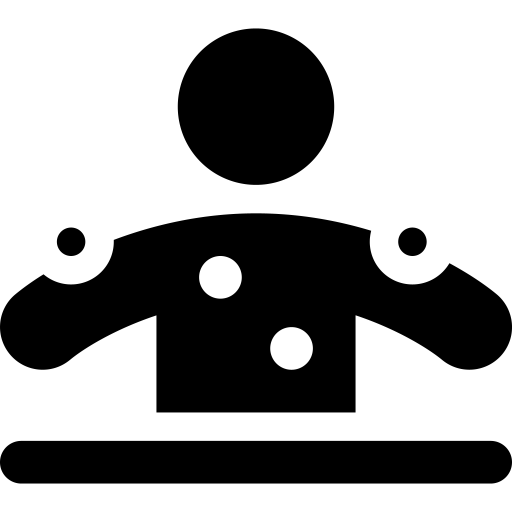
Tags: icon, FontAwesome, fa-icon, solid, person, dots, from, line